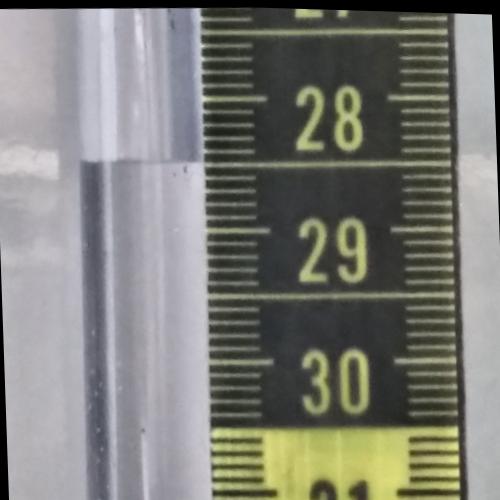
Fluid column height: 28.5 cm